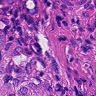
Metastatic tissue present: yes